Question: I'm looking for a regex arrayformula which would be able to extract all possible groups from a list. here is a visualisation:

so far I tried:
'''
=ArrayFormula(REGEXEXTRACT(A2:A6, "["&TEXTJOIN("|", 1, A8:A)&"]"))
=ArrayFormula(REGEXEXTRACT(A2:A6, "[("&TEXTJOIN("|", 1, A8:A)&")]"))
=ArrayFormula(REGEXEXTRACT(A2:A5, "["&TEXTJOIN("|", 1, "("&A8:A&")")&"]"))
...
'''
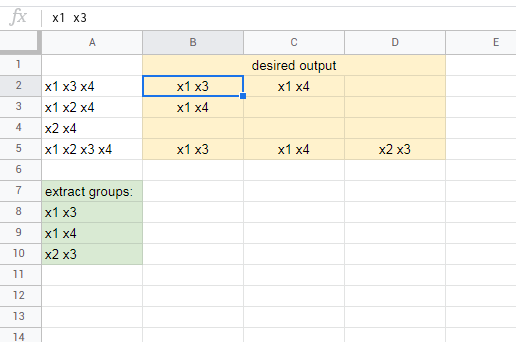
Answer: you can fake it like this in B2:
'''
=INDEX(IF(REGEXMATCH(A2:A5,
TRANSPOSE(SUBSTITUTE(A8:A10, " ", ".*"))), TRANSPOSE(A8:A10), ))
'''
<URL>